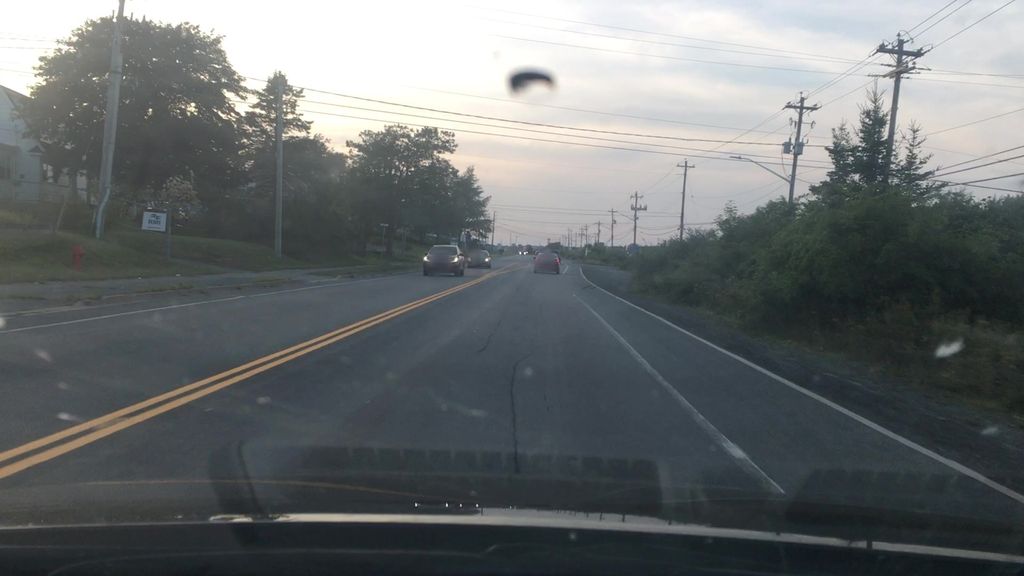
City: halifax